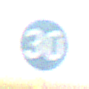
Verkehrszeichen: VorgeschriebeneMindestgeschwindigkeit
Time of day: SunriseSunset
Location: Outdoor (Nature)
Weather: Clear
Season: NotSpecified
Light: Natural